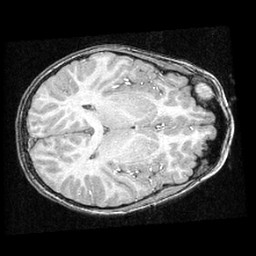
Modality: T1w
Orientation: axial
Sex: female
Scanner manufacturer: ge
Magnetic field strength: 1.5 T
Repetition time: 21 s
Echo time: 0.008 s